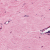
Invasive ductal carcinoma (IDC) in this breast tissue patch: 0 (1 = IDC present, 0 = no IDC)